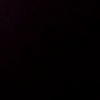
Label: space